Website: bh-photo
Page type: customer-info-address
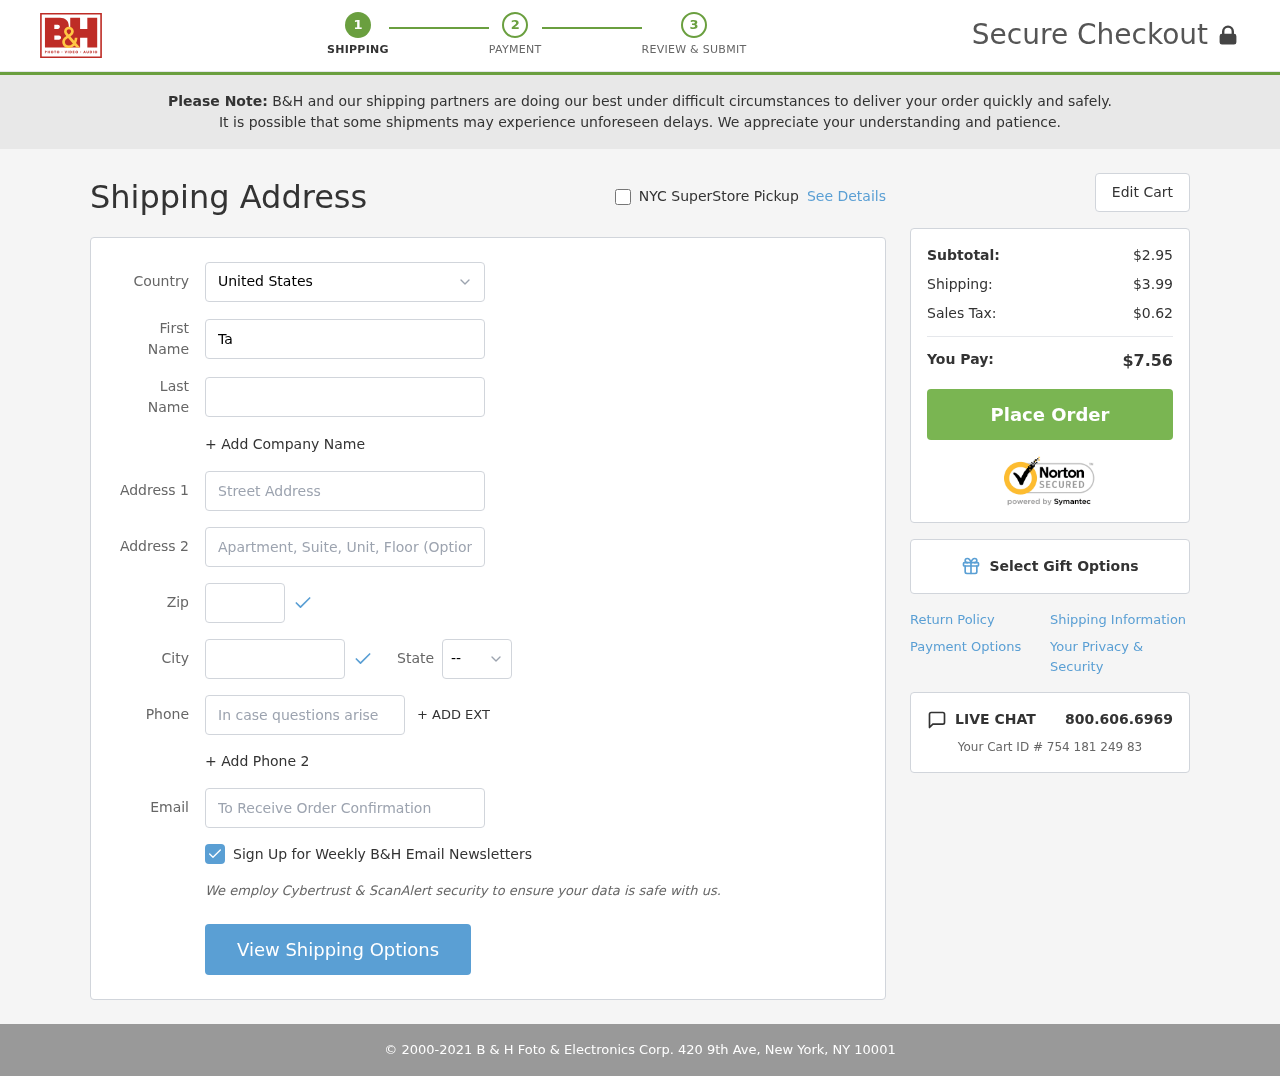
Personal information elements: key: PII_CITY
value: Derrickland
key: PII_COUNTRY
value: United States
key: PII_EMAIL
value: tammy.fernandez@yahoo.com
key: PII_FIRSTNAME
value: Tammy
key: PII_LASTNAME
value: Fernandez
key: PII_PHONE
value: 5128456597
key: PII_POSTCODE
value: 92929
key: PII_STATE_ABBR
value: OH
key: PII_STREET
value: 883 April Ways
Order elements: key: ORDER_SUBTOTAL
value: $2.95
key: ORDER_SHIPPING_COST
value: $3.99
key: ORDER_TAX
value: $0.62
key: ORDER_TOTAL
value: $7.56
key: ORDER_ID
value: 754 181 249 83